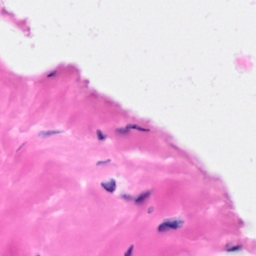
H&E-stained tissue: Breast